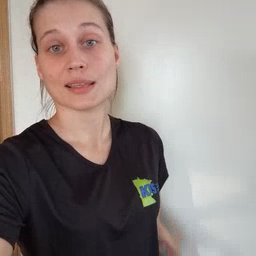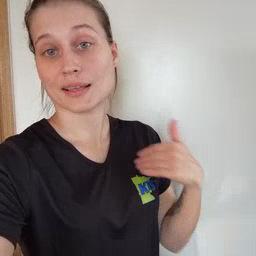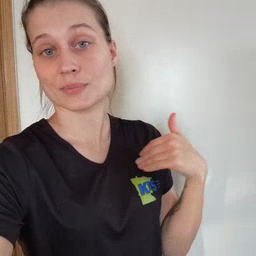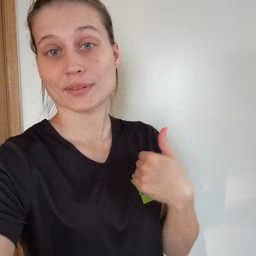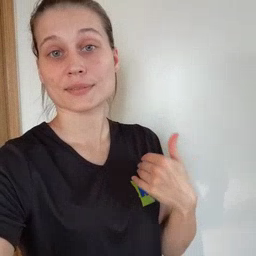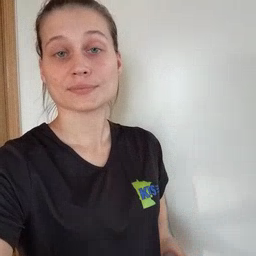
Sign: animal